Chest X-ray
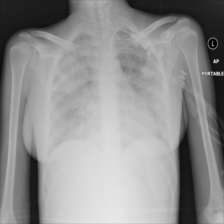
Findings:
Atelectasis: negative
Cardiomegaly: negative
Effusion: negative
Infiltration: negative
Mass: negative
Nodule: negative
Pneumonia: negative
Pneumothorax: negative
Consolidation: positive
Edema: negative
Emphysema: negative
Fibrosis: negative
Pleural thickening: negative
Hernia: negative